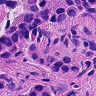
Metastatic tissue present: yes